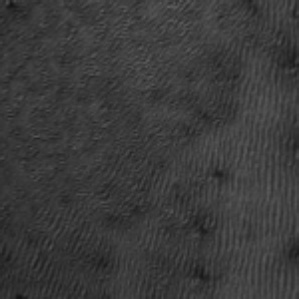
Label: frost